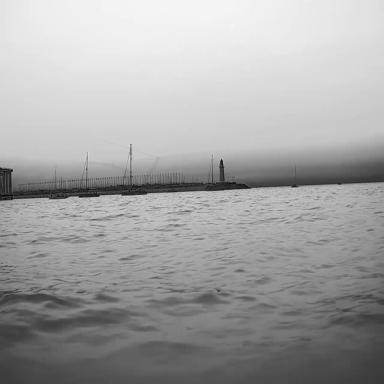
There are five sailboats in the infrared image.